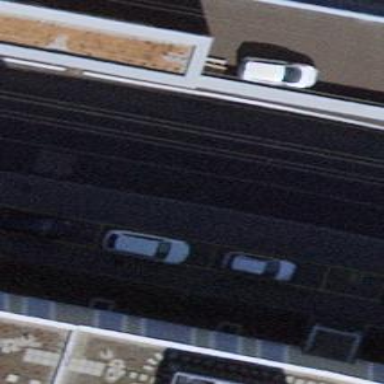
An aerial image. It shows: Street side parking area.